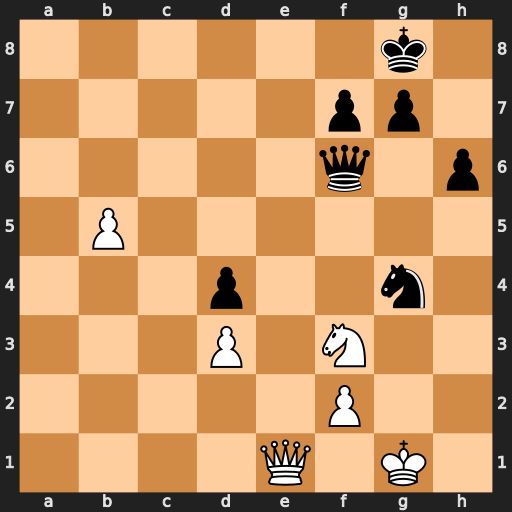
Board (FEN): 6k1/5pp1/5q1p/1P6/3p2n1/3P1N2/5P2/4Q1K1
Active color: w
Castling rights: -
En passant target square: -
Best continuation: Qe8+ Kh7 Qe4+ Qg6 Qxg6+ Kxg6 b6